Question: Hi I'm setting up an android app and I'm using a tabbed interface. I'd like two tabs, a text based tab (Song),a gridview tab of images like in the Gridview tutorial.
Using the tabbed interface tutrial as an example, I am declaring the tab's content within the onCreate() event of the main class.
'''
public void onCreate(Bundle savedInstanceState) {
super.onCreate(savedInstanceState);
setContentView(R.layout.main);
Resources res = getResources(); // Resource object to get Drawables
TabHost tabHost = getTabHost(); // The activity TabHost
TabHost.TabSpec spec; // Resusable TabSpec for each tab
Intent intent; // Reusable Intent for each tab
// Create an Intent to launch an Activity for the tab (to be reused)
intent = new Intent().setClass(this, GalleryActivity.class);
// Initialize a TabSpec for each tab and add it to the TabHost
spec = tabHost.newTabSpec("artists").setIndicator("Artists",
res.getDrawable(R.drawable.ic_tab_artists))
.setContent(intent);
tabHost.addTab(spec);
intent = new Intent().setClass(this,songs.class);
spec = tabHost.newTabSpec("songs").setIndicator("Songs", res.getDrawable(R.drawable.ic_tab_artists))
.setContent(intent);
tabHost.addTab(spec);
}
'''
And my gallery activity is
'''
public class GalleryActivity extends Activity {
public void onCreate(Bundle savedInstanceState) {
super.onCreate(savedInstanceState);
GridView gridview = new GridView(this);
gridview.setAdapter(new ImageAdapter(this));
setContentView(R.layout.grid);
}
'''
}
'''
}
}
'''
And my xml file is
'''
<?xml version="1.0" encoding="utf-8"?>
<TabHost xmlns:android="http://schemas.android.com/apk/res/android"
android:id="@android:id/tabhost"
android:layout_width="fill_parent"
android:layout_height="fill_parent">
<LinearLayout
android:orientation="vertical"
android:layout_width="fill_parent"
android:layout_height="fill_parent"
android:padding="5dp">
<TabWidget
android:id="@android:id/tabs"
android:layout_width="fill_parent"
android:layout_height="wrap_content" />
<FrameLayout
android:id="@android:id/tabcontent"
android:layout_width="wrap_content"
android:layout_height="fill_parent"
android:padding="5dp" />
</LinearLayout>
</TabHost>
'''
My Adapter class is
'''
public class ImageAdapter extends BaseAdapter {
private Context mContext;
public ImageAdapter(Context c) {
// TODO Auto-generated constructor stub
mContext= c;
}
@Override
public int getCount() {
// TODO Auto-generated method stub
return mThumbIds.length;
}
@Override
public Object getItem(int position) {
// TODO Auto-generated method stub
return null;
}
@Override
public long getItemId(int position) {
// TODO Auto-generated method stub
return 0;
}
@Override
public View getView(int position, View convertView, ViewGroup parent) {
// TODO Auto-generated method stub
ImageView imageView;
if (convertView == null) { // if it's not recycled, initialize some attributes
imageView = new ImageView(mContext);
imageView.setLayoutParams(new GridView.LayoutParams(85, 85));
imageView.setScaleType(ImageView.ScaleType.CENTER_CROP);
imageView.setPadding(8, 8, 8, 8);
//myButton.setLayoutParams(new LinearLayout.LayoutParams(LayoutParams.WRAP_CONTENT,LayoutParams.WRAP_CONTENT, Gravity.CENTER_HORIZONTAL));
} else {
imageView = (ImageView) convertView;
}
imageView.setImageResource(mThumbIds[position]);
return imageView;
}
// references to our images
private Integer[] mThumbIds = {
R.drawable.sample_2, R.drawable.sample_3,
R.drawable.sample_4, R.drawable.sample_5,
R.drawable.sample_6, R.drawable.sample_7,
R.drawable.sample_0, R.drawable.sample_1,
R.drawable.sample_2, R.drawable.sample_3,
R.drawable.sample_4, R.drawable.sample_5,
R.drawable.sample_6, R.drawable.sample_7,
R.drawable.sample_0, R.drawable.sample_1,
R.drawable.sample_2, R.drawable.sample_3,
R.drawable.sample_4, R.drawable.sample_5,
R.drawable.sample_6, R.drawable.sample_7
};
}
'''
After doing this when i compiled and run the program i didnt get the grid layout

Output is not properly formated.I think by adding the grid view xml attributes to Adapter class can fix the errors. But i dont know how to use that attributes in java ui attributes are
'''
android:layout_width="fill_parent"
android:layout_height="fill_parent"
android:columnWidth="90dp"
android:numColumns="auto_fit"
'''
can any one help me
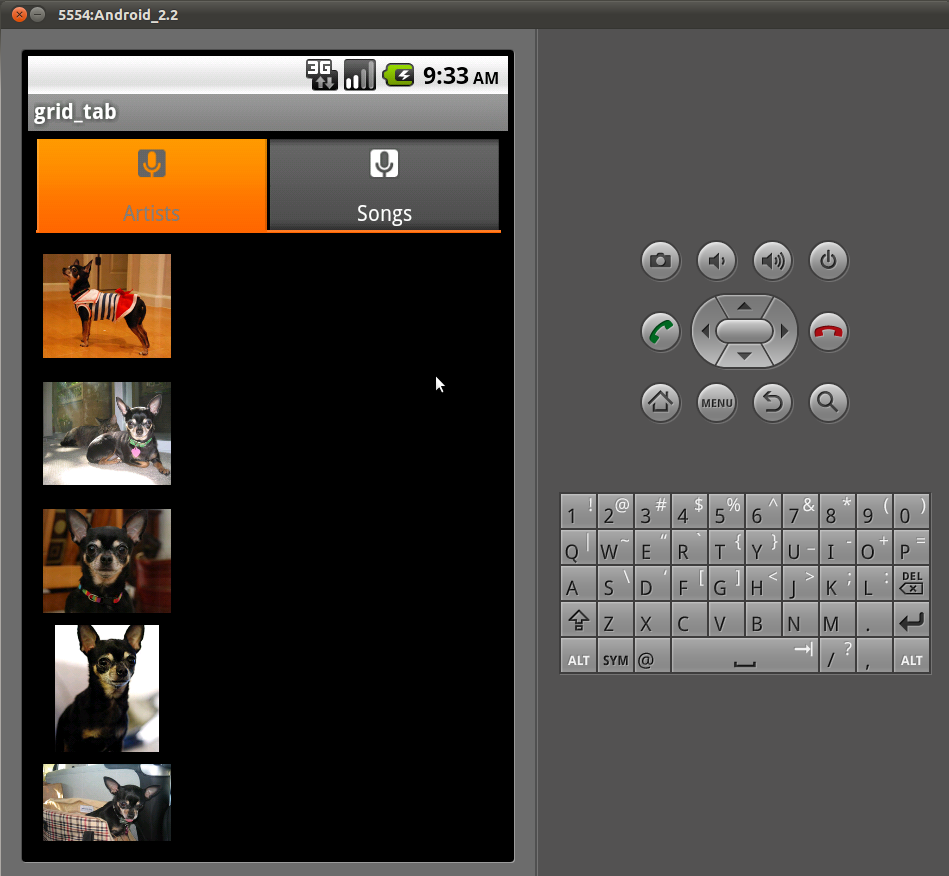
Answer: Instead of using in GalleryAcitvity use a separate XML file (say grid.xml) and write the following code in it:
'''
<?xml version="1.0" encoding="utf-8"?>
<GridView xmlns:android="http://schemas.android.com/apk/res/android"
android:id="@+id/gridview"
android:layout_width="fill_parent"
android:layout_height="fill_parent"
android:columnWidth="90dp"
android:numColumns="auto_fit"
android:verticalSpacing="10dp"
android:horizontalSpacing="10dp"
android:stretchMode="columnWidth"
android:gravity="center"
/>
'''
then use
'''
setContentView(R.layout.grid);
'''
in GalleryActivity at the start of onCreate method.
Try this.